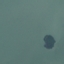
Land use / land cover class: SeaLake